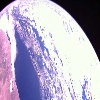
Label: sunburn